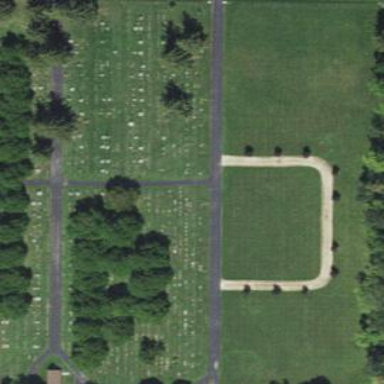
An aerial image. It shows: Cemetery.